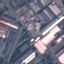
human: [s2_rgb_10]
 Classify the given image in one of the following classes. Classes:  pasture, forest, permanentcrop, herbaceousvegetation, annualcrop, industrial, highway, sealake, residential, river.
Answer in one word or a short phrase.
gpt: Industrial